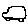
Label: car